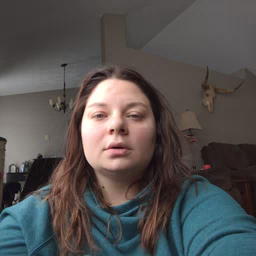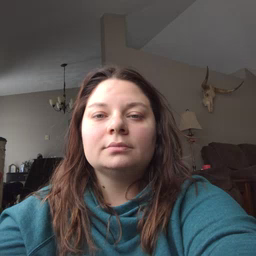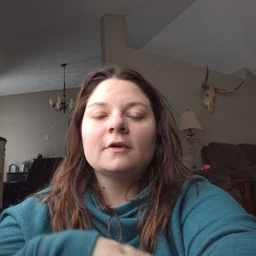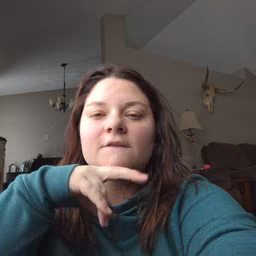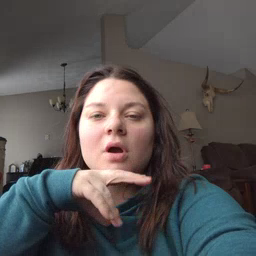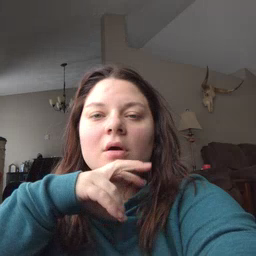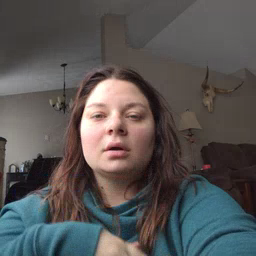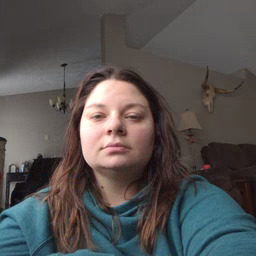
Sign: frog